Question: Currently I have two servers which I have deployed node.js/Express.JS based web services API. I am using Redis for caching the JSON strings.
What will be the best option deploying this setup in to production? I see <URL> it advices to go with a dedicated server redis. OK. I take it and use a dedicated server for running redis master. Can I use existing app servers as slave nodes? Note : these app servers are running an Node/Express application.
What other other options do I have?

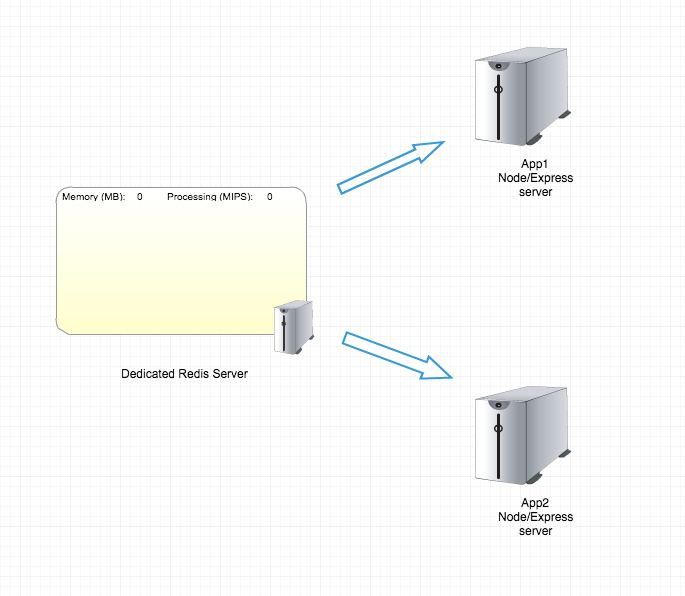
Answer: You can.
It all depends on the load that those other servers have, it's a problem of resource sharing. To be honest my main issue with your architecture is not the dedicated vs the non-dedicated servers, it's the fact that you are placing a Redis server (master or not) on a host that most likely will be facing the internet (expressJS app), meaning, it's quite exposed.
If you can simulate HTTP load into your Node/Express JS servers, see the difference between running some <URL> on your dedicated server vs the non dedicated ones:
On a running redis server type in:
'redis-benchmark -q -n 100000'
If the app servers are being hammered and using all cores frequently you should see a substantial difference in the benchmarks.
My suggestion is, go ahead with your first setup and add monitoring for the redis response times, and only act when you have to, which might be now if the benchmarks show very poor results.